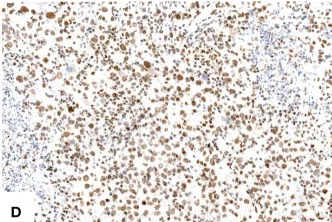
Immunohistochemical and molecular findings of the SMARCA4-deficient undifferentiated carcinoma. The tumor showed intact expression of INI1 [, X200.
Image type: pathology (immunostaining)